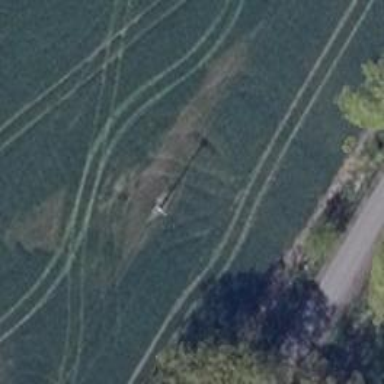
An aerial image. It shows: Minor power line.